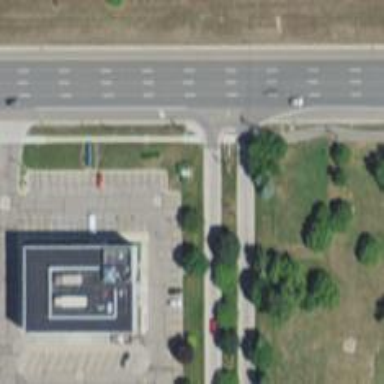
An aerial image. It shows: Footway located on traffic island.